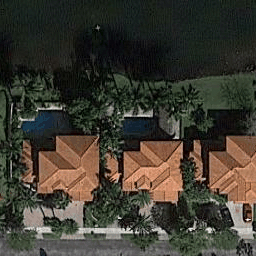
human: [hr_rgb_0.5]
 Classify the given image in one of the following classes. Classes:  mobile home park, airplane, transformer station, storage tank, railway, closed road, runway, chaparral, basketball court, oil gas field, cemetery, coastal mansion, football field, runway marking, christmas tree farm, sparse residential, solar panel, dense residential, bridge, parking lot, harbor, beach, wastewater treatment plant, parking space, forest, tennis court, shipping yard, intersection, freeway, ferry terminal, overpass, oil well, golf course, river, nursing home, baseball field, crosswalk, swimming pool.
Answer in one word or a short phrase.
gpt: coastal mansion